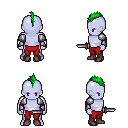
a pixel art fantasy rpg character, male body template, dark elf, purple skin, steel arm armor, red pants, green mohawk hairstyle, maroon shoes, dagger, four views (front, back, left, right), 2x2 character sprite sheet, small pixel art, hard edges, no anti-aliasing